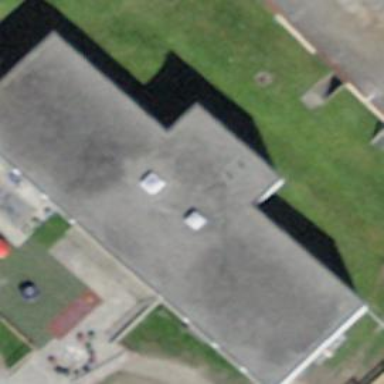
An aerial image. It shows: Kindergarten.